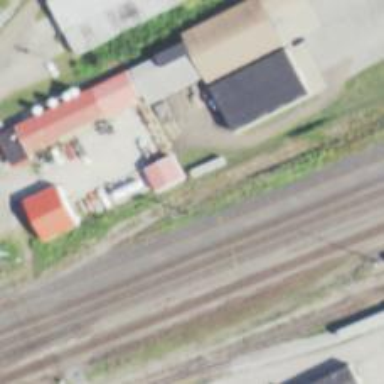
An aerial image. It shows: Railway siding for service.